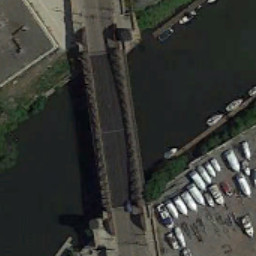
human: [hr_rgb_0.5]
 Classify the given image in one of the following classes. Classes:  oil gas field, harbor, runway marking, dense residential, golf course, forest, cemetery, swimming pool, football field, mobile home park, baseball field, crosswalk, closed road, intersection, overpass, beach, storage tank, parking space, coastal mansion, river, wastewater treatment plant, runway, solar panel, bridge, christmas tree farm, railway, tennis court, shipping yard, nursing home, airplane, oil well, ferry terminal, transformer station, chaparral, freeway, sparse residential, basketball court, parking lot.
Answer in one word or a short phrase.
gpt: bridge